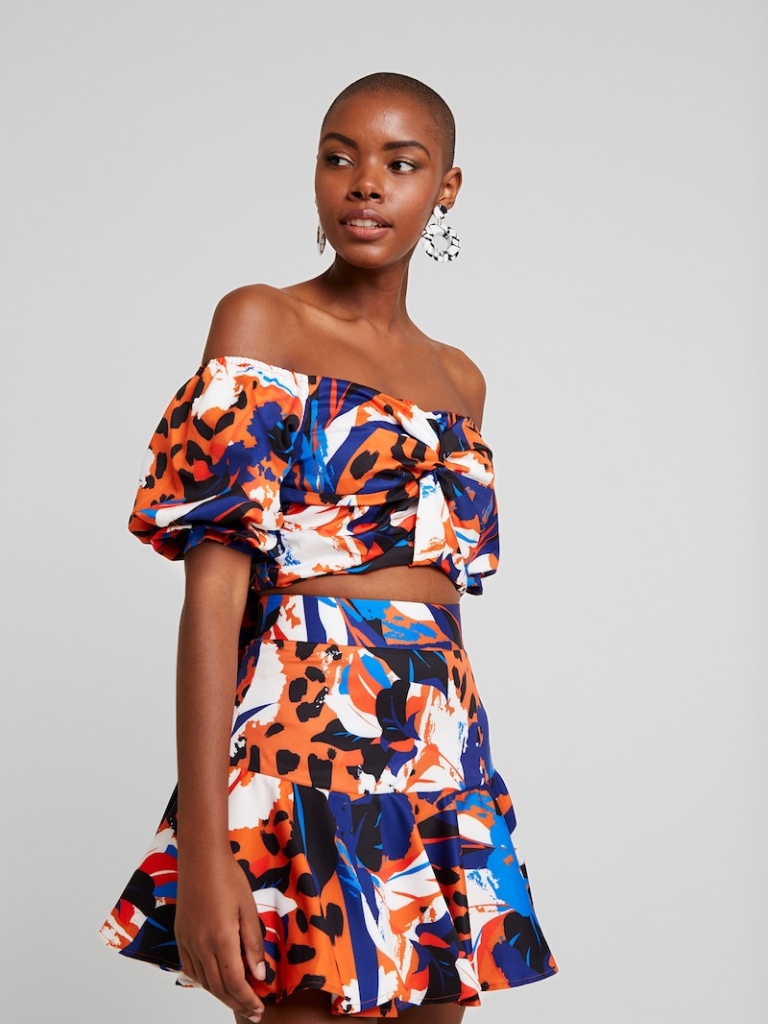
cotton fitted sleeveless cropped length Untucked strapless crop-top